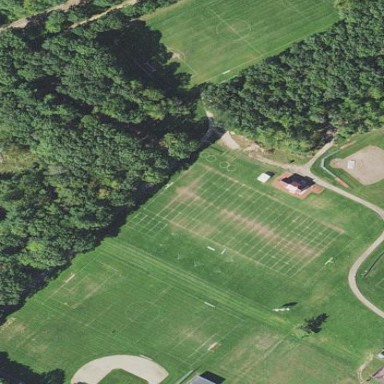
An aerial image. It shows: Grass pitch designated for multiple sports activities.